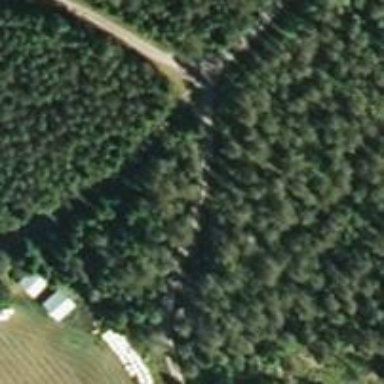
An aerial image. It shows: Track road with grade3 tracktype.